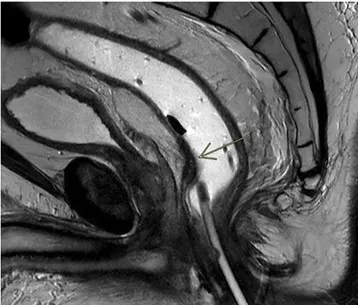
After treatment.
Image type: radiology (mri)